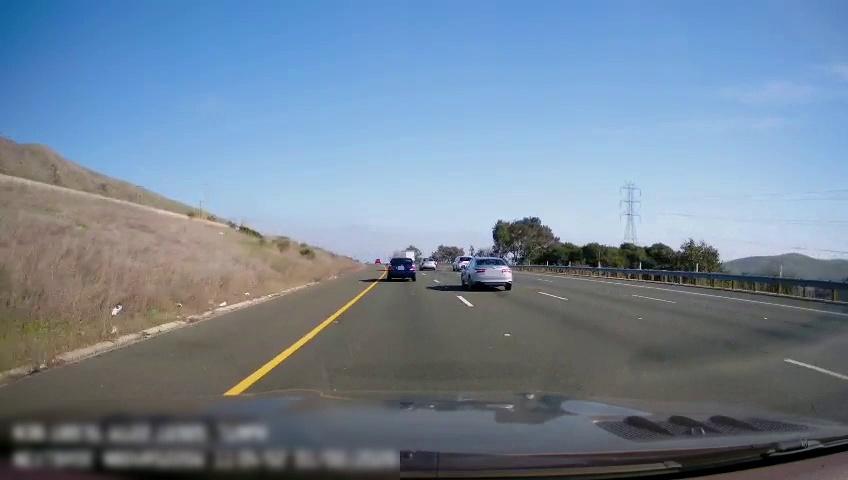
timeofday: Day
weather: Sunny
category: Drivable Space
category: Vehicles | Other LV
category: Vehicles | Car
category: Vehicles | Car
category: Vehicles | SUV
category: Vehicles | Car
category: Lanes | Current Lane
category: Lanes | Current Lane
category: Lanes | Alternate Lane
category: Lanes | Alternate Lane
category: Lanes | Alternate Lane